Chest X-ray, AP view. Patient: 48 years old, sex F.
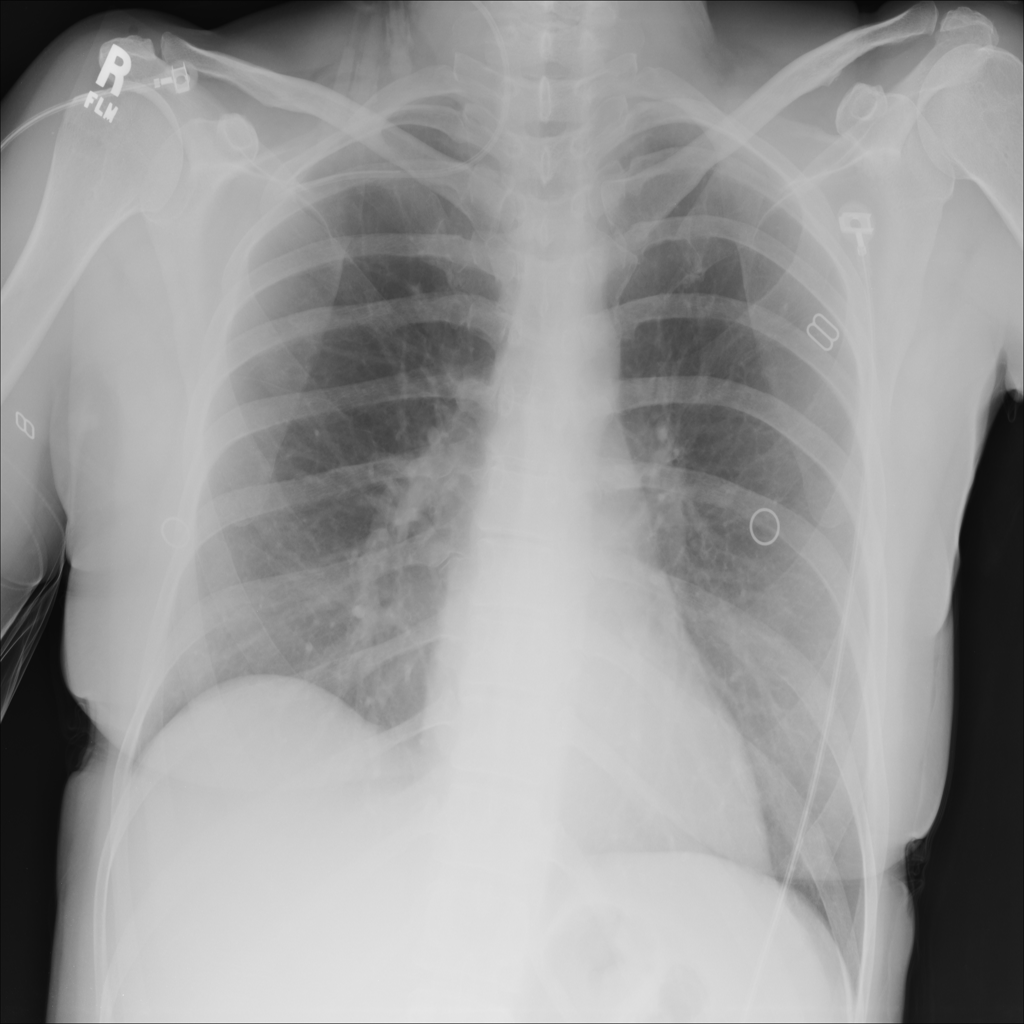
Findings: No Finding